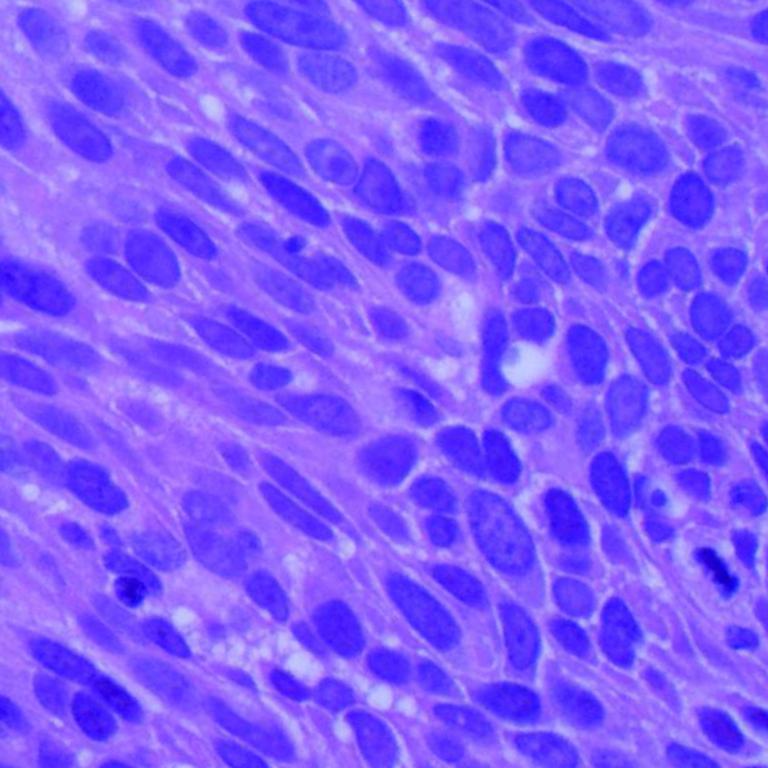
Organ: lung
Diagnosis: squamous carcinomas